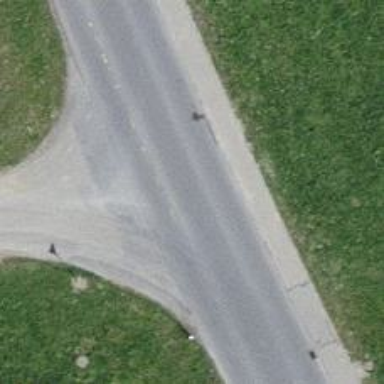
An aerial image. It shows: Tertiary road.